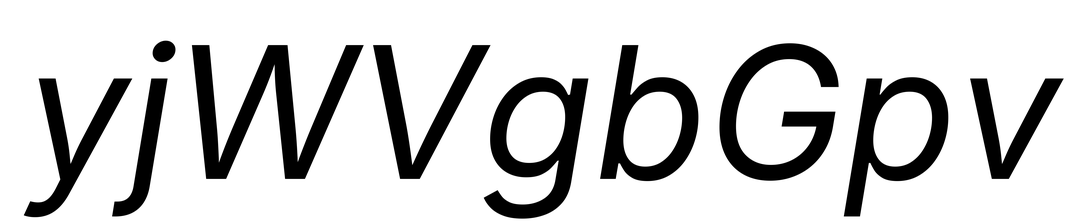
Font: Inter-Italic_Italic